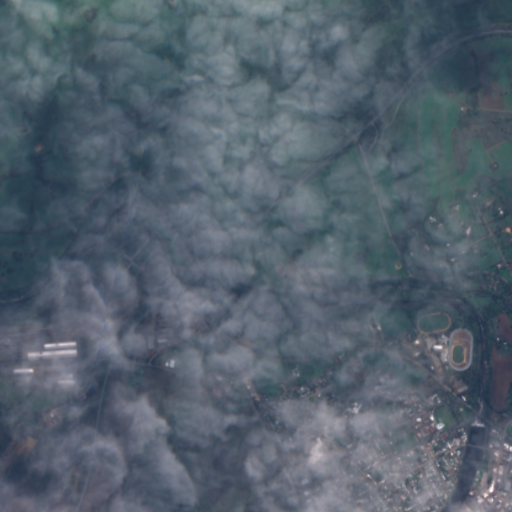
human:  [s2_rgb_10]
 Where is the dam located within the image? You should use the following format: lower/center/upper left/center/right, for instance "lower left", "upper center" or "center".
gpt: The dam is located in the lower right of the image.
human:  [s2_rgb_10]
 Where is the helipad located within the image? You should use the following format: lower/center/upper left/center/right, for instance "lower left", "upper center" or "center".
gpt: The helipad is located in the lower center of the image.
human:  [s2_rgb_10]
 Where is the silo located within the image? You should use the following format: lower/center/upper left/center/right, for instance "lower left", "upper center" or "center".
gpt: The silo is located in the lower left of the image.
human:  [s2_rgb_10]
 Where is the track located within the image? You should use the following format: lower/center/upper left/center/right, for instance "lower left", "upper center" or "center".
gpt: The track is located in the lower right of the image.
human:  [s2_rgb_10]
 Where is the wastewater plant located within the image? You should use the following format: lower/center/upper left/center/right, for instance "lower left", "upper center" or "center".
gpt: The wastewater plant is located in the center left of the image.
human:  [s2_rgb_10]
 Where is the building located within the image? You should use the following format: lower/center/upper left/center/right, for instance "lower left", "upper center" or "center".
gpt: There is no building in the image.